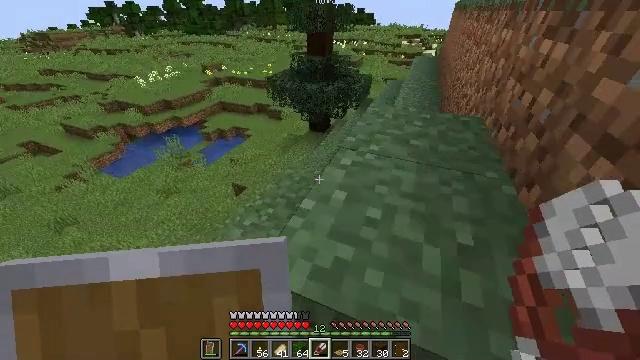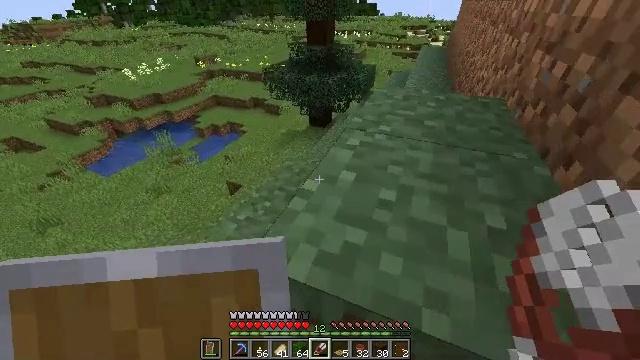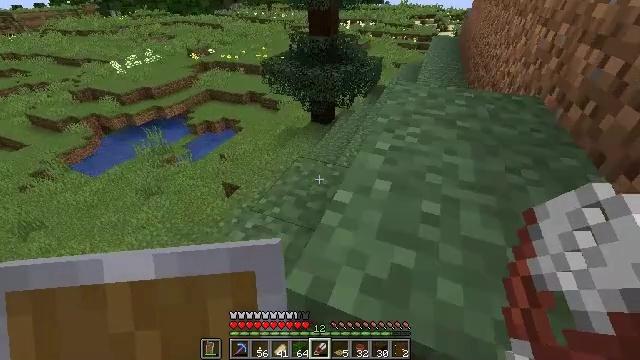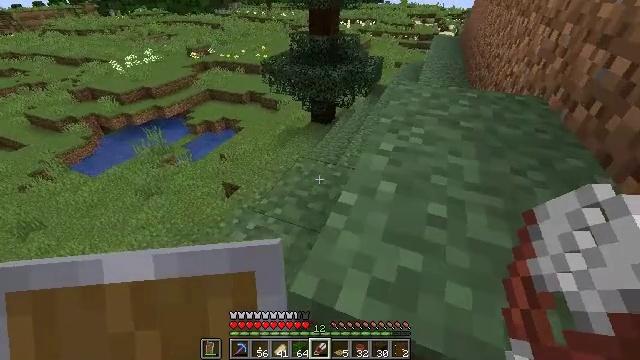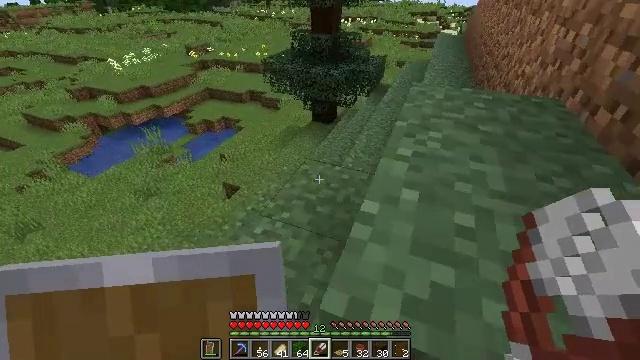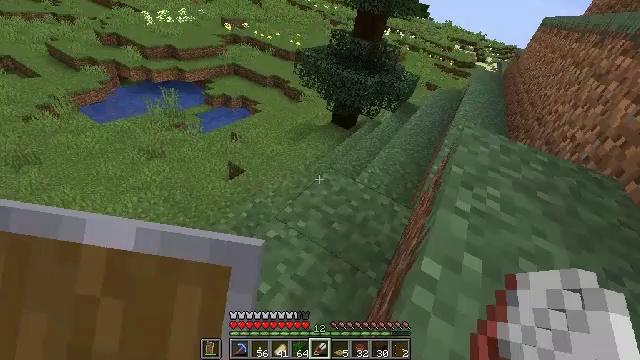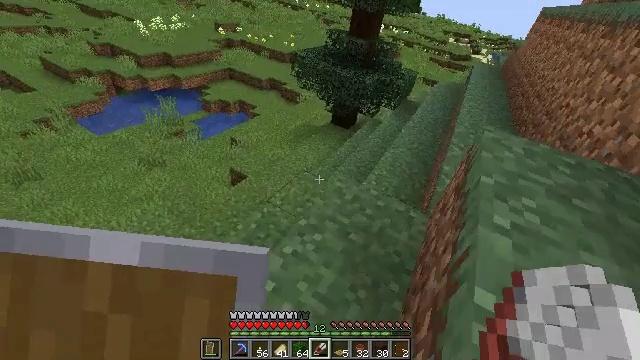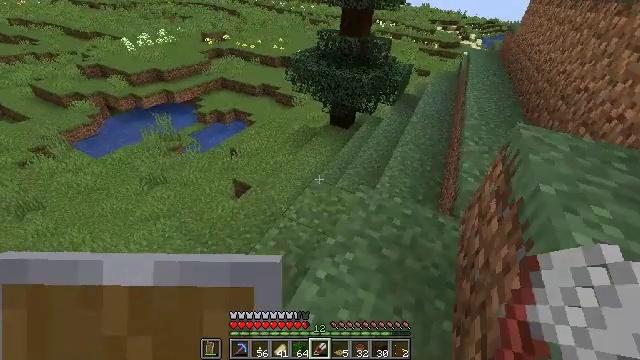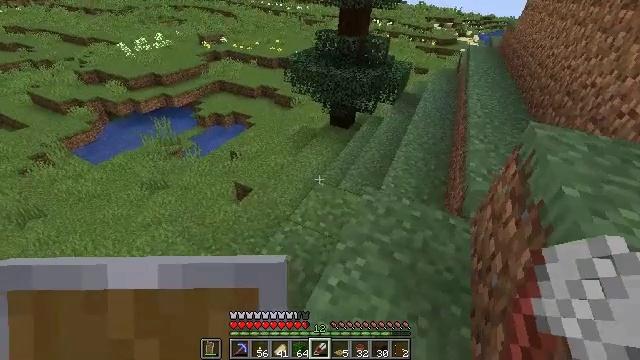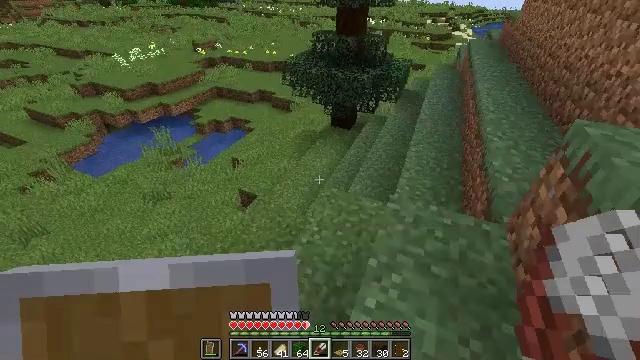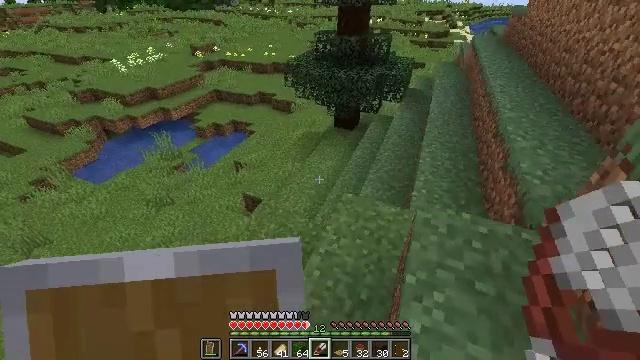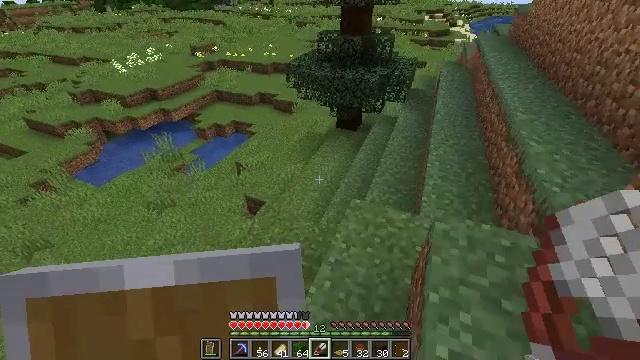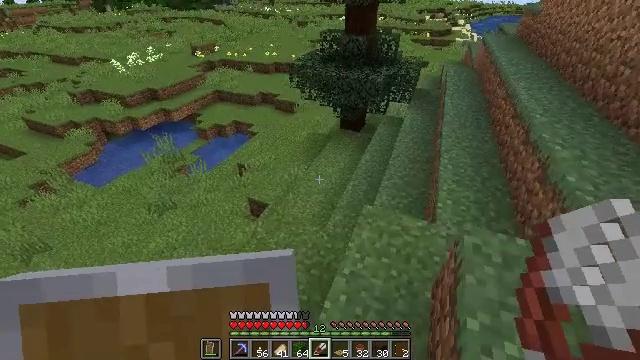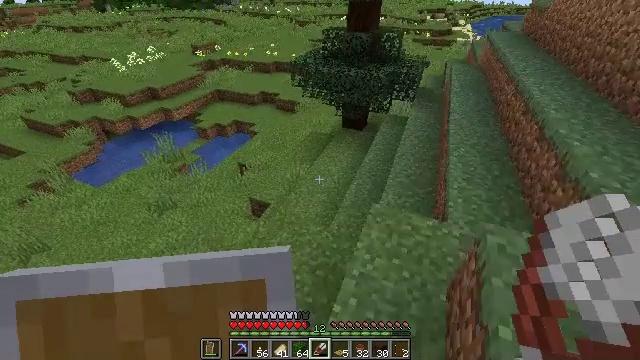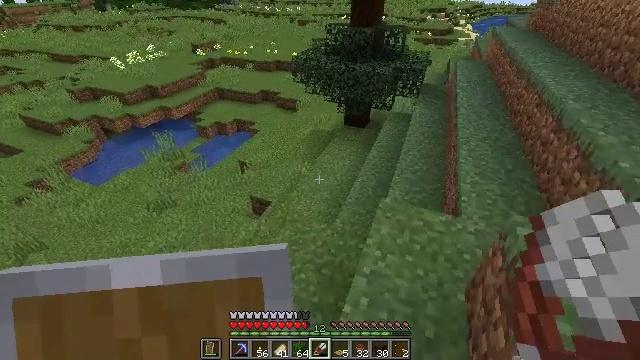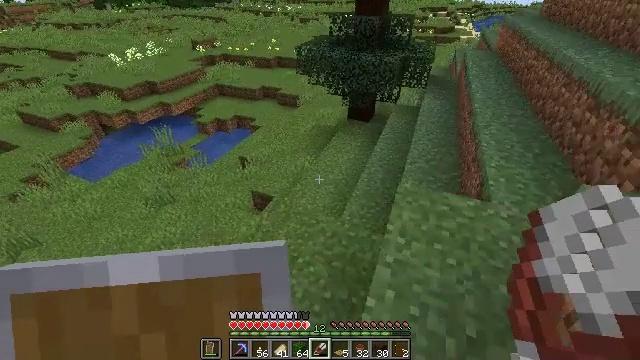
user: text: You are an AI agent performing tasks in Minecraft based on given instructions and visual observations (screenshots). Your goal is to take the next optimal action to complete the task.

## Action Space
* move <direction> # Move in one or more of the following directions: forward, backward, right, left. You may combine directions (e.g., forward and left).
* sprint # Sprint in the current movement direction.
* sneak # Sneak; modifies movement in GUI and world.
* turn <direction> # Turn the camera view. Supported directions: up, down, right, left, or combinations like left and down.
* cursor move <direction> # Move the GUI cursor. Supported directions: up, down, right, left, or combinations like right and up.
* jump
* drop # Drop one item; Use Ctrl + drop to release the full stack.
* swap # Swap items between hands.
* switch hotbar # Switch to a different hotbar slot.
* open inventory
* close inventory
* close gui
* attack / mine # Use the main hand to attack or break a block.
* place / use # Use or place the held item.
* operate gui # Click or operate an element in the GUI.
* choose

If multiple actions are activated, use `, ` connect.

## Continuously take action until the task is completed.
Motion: motion action
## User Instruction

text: Harvest the azure bluet plant.
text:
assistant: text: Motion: move forward
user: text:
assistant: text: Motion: move forward
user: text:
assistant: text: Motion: move forward
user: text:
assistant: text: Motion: move forward and move left
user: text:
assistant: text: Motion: move forward and move left
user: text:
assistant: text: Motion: move forward and move left
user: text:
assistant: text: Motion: move forward and move left
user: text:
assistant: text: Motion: move forward and move left
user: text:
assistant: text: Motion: move forward and move left
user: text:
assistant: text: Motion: move forward and move left
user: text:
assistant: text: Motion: move forward and move left
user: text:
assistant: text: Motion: move forward and move left
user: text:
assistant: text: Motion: move forward and move left
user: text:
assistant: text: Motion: move forward and move left
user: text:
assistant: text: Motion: move forward and move left
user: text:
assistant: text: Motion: move forward and move left
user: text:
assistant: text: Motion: move forward and move left
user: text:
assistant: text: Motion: move forward and move left, turn left and down
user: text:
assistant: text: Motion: move forward and move left, turn left and down
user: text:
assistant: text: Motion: move forward, turn left and down
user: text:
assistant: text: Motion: move forward, turn left
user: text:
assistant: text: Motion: move forward, turn left
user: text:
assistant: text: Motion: move forward and move right
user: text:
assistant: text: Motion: move forward and move right
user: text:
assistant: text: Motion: move forward and move right
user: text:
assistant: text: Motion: move forward and move right
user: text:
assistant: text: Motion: move forward and move right
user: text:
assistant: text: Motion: move forward and move right, turn left and up
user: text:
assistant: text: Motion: move forward and move right, turn left and up
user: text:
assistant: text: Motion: move forward and move right, turn left and up